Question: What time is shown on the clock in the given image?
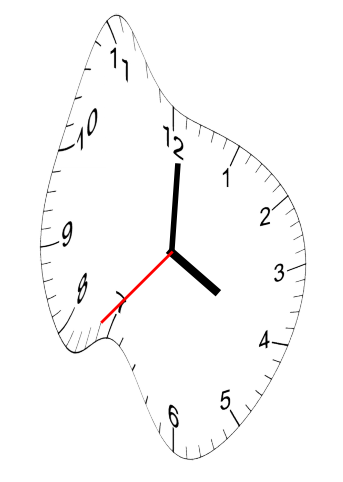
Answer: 04:00:37